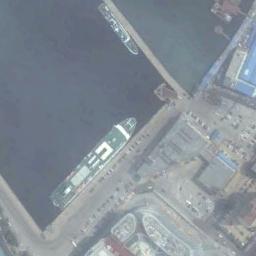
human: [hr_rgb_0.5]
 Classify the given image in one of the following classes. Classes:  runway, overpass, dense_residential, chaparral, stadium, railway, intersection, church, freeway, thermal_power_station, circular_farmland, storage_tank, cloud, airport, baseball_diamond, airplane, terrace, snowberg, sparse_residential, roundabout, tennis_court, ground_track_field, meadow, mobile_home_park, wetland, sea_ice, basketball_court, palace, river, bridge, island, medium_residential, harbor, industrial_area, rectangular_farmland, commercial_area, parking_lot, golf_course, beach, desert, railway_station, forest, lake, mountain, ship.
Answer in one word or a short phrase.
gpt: ship